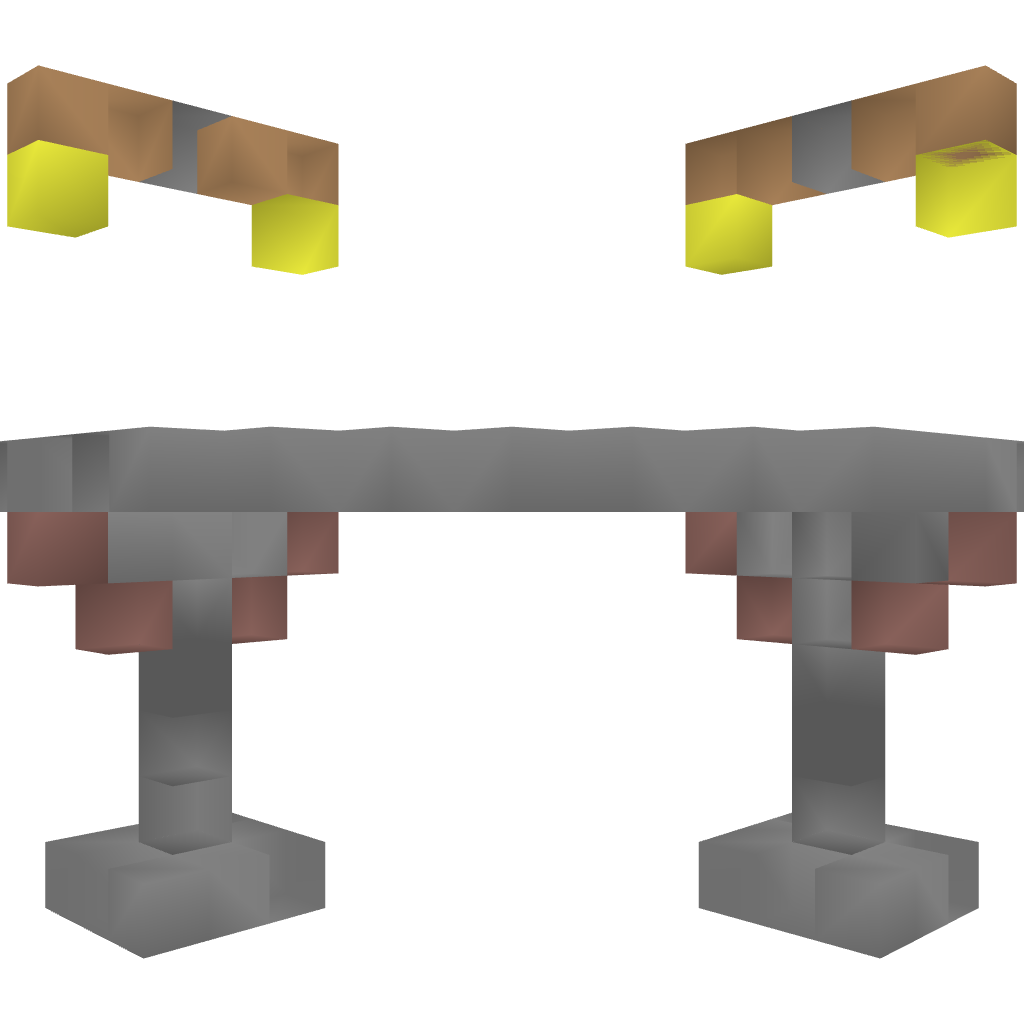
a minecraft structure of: Raised Railway Turn bad low quality